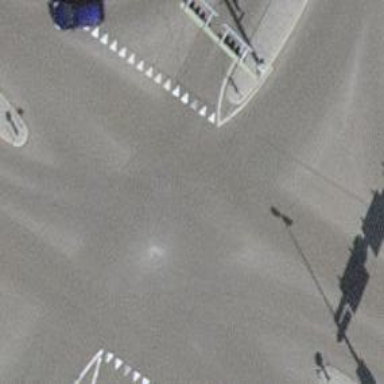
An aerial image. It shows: Secondary road with separate asphalt sidewalk.